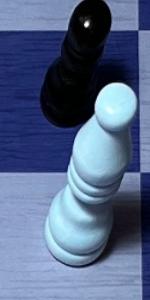
Label: Bishop_White